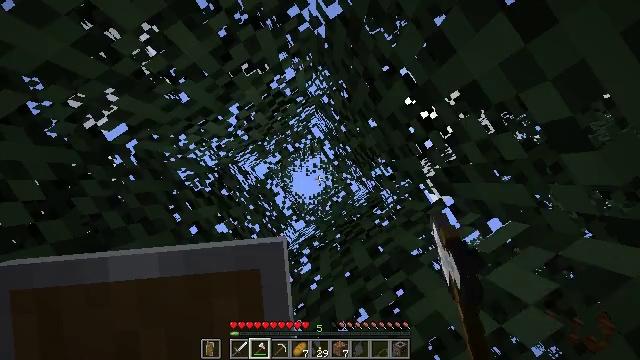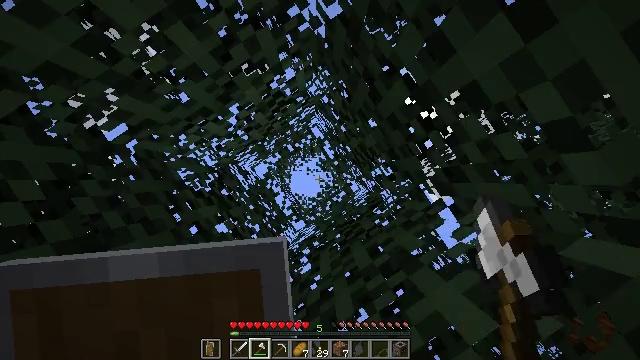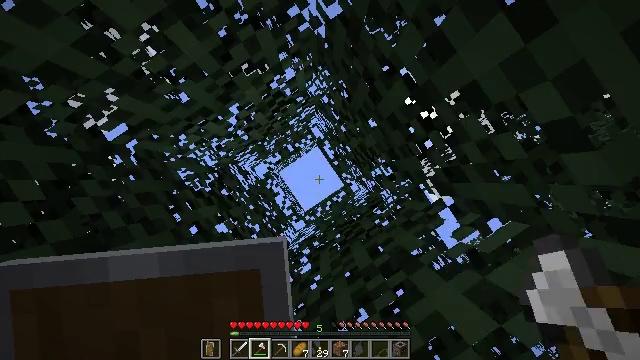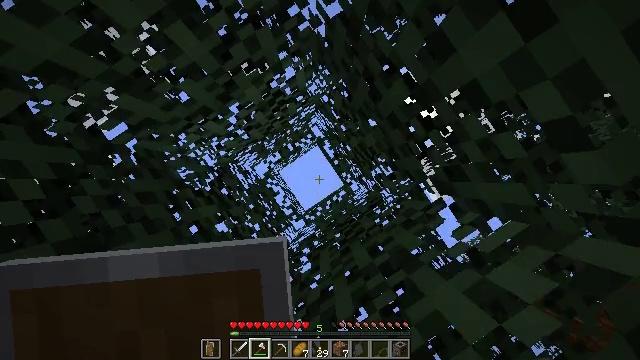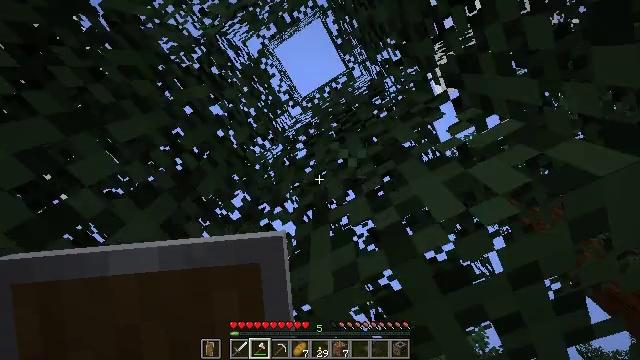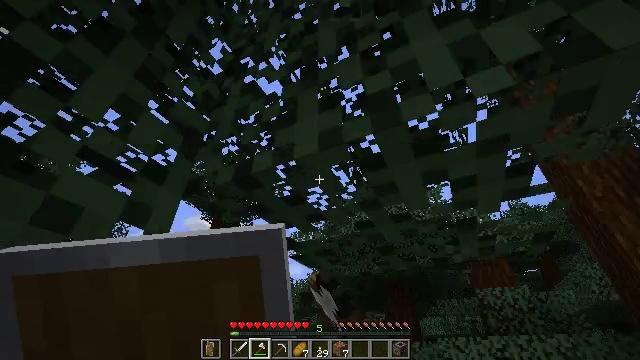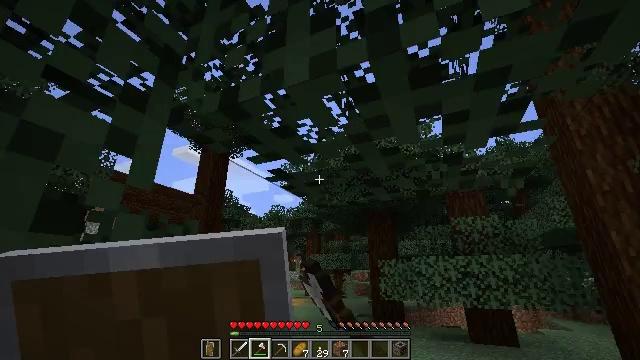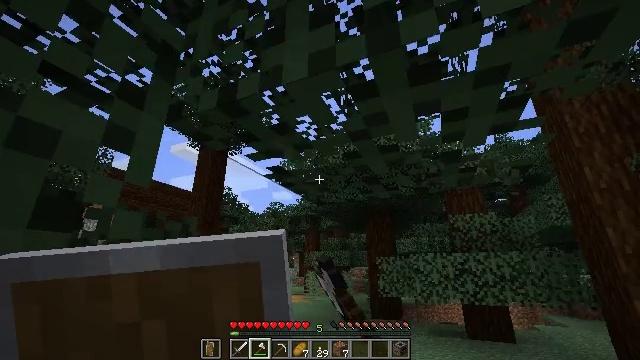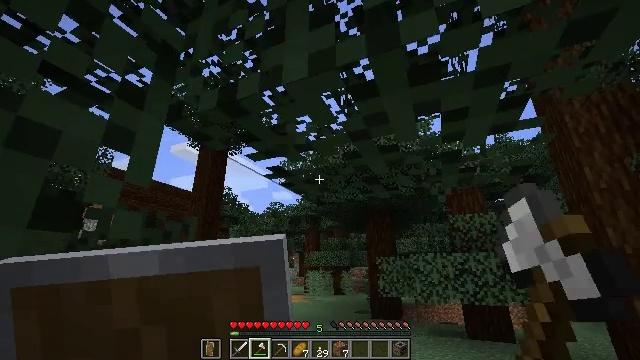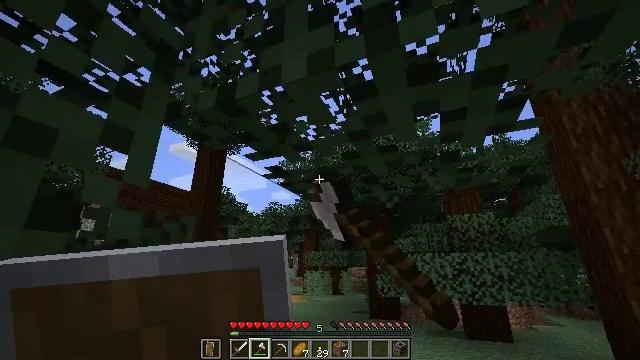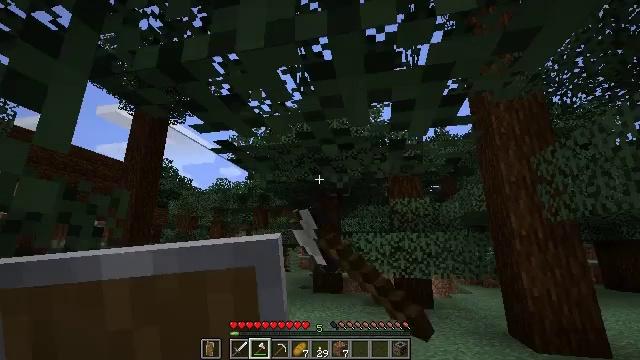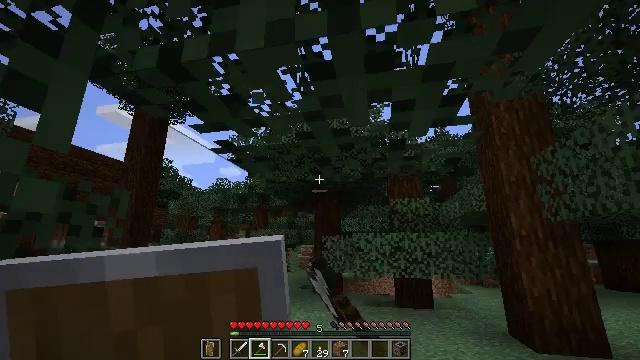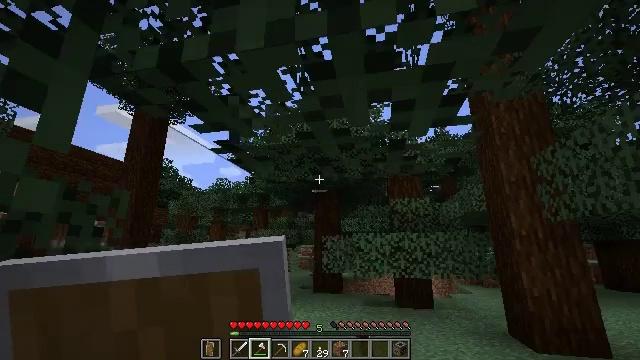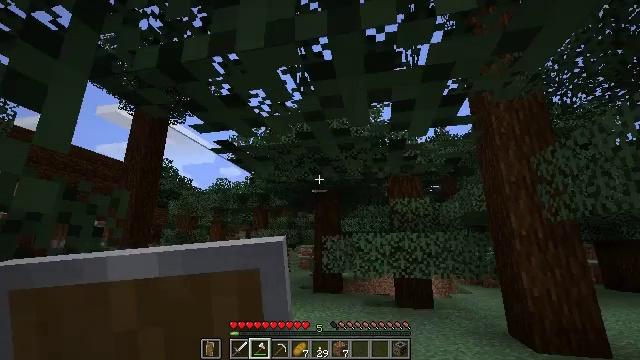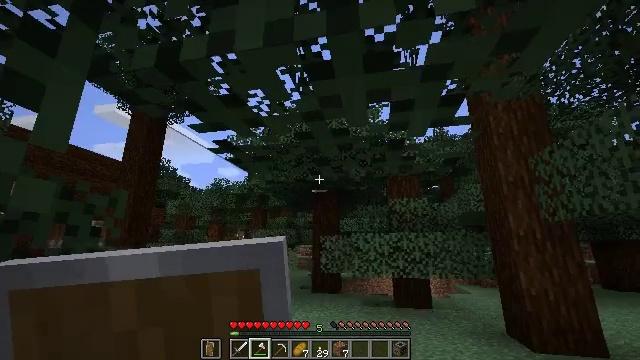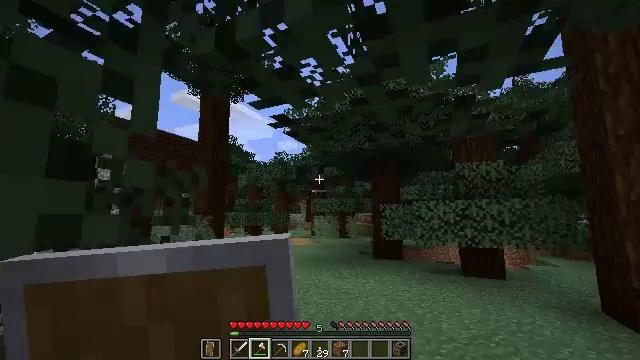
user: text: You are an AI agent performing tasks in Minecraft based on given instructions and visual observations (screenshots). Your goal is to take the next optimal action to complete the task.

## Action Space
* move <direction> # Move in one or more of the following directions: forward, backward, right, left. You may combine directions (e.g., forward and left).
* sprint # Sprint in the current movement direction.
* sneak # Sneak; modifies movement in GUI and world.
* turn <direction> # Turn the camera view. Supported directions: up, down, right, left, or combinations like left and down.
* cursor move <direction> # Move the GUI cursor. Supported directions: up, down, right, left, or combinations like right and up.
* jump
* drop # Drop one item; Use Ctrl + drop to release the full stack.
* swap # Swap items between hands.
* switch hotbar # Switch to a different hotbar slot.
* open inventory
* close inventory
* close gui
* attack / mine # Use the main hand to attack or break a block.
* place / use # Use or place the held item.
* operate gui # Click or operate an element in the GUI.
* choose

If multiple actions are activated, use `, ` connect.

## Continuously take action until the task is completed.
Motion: motion action
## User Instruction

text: Harvest the large fern for decoration.
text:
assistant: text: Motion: attack / mine
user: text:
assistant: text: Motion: attack / mine
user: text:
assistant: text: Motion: attack / mine
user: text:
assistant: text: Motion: turn right and down, attack / mine
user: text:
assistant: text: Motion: turn right and down, attack / mine
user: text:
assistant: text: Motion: turn right and down, attack / mine
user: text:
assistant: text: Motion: attack / mine
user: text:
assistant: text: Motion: attack / mine
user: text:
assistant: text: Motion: attack / mine
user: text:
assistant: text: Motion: turn right and down, attack / mine
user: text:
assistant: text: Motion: no_op
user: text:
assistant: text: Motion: no_op
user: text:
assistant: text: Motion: no_op
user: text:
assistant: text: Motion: no_op
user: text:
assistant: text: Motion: turn left and down
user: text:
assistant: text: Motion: turn left and down
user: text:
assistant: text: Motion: turn left and down
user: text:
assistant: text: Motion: no_op
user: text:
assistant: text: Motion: turn right and down
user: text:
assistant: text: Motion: turn right and down
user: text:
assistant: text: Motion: no_op
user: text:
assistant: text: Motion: no_op
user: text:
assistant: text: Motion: no_op
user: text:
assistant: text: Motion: turn left and up
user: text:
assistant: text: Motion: no_op
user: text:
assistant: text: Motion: no_op
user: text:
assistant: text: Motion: no_op
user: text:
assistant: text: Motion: no_op
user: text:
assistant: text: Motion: no_op
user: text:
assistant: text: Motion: turn right and up